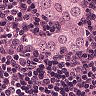
Metastatic tissue present: yes